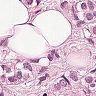
Metastatic tissue present: yes